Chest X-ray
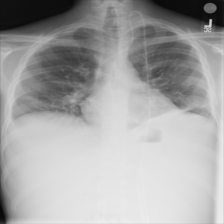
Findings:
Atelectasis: negative
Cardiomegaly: negative
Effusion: negative
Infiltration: negative
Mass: negative
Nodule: negative
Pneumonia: negative
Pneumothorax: negative
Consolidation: negative
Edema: negative
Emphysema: negative
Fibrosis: negative
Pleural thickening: negative
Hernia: negative